На экспериментальном туре физической олимпиады участникам было предложено определить фокусные расстояния двух тонких собирающих линз, расположенных в торцах полого цилиндра длиной $L=20.0~см$ (см. рисунок).  Один из участников, Вася Зазнайкин, аккуратно выполнил эксперименты и получил следующие результаты: Если слева от левого торца цилиндра на его оси на расстоянии $l_{1}=5.0~см$ расположить точечный источник света, то после прохождения через систему свет выходит из правого торца параллельным пучком. Если на левый торец послать параллельный пучок света, то справа от правого торца на расстоянии $l_{2}=10.0~см$ лучи сходятся в одну точку, лежащую на оси цилиндра.
Однако рассчитать по этим экспериментальным данным фокусные расстояния $F_{1}$ и $F_{2}$ обеих линз Зазнайкин не смог. Помогите бедному Васе.
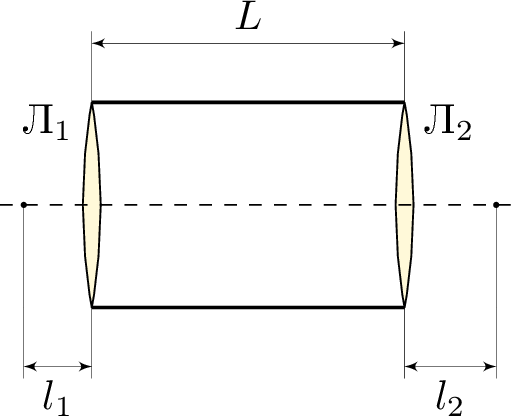
Решение: 1. В первом эксперименте световые лучи (или их продолжения) после прохождения первой линзы должны пересекаться в переднем фокусе второй линзы. Применяя формулу тонкой линзы к линзе $Л_{1}$, получим $$ \frac{1}{l_{1}}+\frac{1}{L-F_{2}}=\frac{1}{F_{1}}. $$ 2. Во втором эксперименте лучи обязательно проходят через задний фокус линзы $Л_{1}$. Применяя формулу тонкой линзы к линзе $Л_{2}$, получим $$ \frac{1}{l_{2}}+\frac{1}{L-F_{1}}=\frac{1}{F_{2}}. $$ Заметим, что обе формулы отличаются только заменой индексов 1 и 2 местами. 3. Теперь нужно из формул исключить одно из фокусных расстояний (например, $F_{2}$). Исходя из второй формулы, $$ F_{2}=\frac{l_{2}\left(L-F_{1}\right)}{L-F_{1}+l_{2}}. $$ После подстановки в первое равенство получим следующее квадратное уравнение для определения $F_{1}$: $$ F_{1}^{2}\left(L+l_{1}-l_{2}\right)-F_{1}\left(L^{2}+2 l_{1} L\right)+L^{2} l_{1}=0. $$ 4. Найдём решение этого уравнения: $$ \left(F_{1}\right)_{1,2}=\frac{L^{2}+2 l_{1} L \pm L \sqrt{L^{2}+4 l_{1} l_{2}}}{2\left(L+l_{1}-l_{2}\right)}=20.0 \pm 16.3~см. $$ Аналогично, формула для $F_{2}$ : $$ \left(F_{2}\right)_{1,2}=\frac{L^{2}+2 l_{2} L \pm L \sqrt{L^{2}+4 l_{1} l_{2}}}{2\left(L+l_{2}-l_{1}\right)}=16.0 \pm 9.8~см. $$ Оба решения возможны. В одном случае обе линзы «длиннофокусные»: $F_{1}=36.3~см$, $F_{2}=25.8~см$ ($F_{1}$, $F_{2} > L$), а в другом - наоборот, «короткофокусные»: $F_{1}=3.7~см$, $F_{2}=6.2~см$ ($F_{1}$, $F_{2} < L$).
Ответ: Обе линзы «длиннофокусные»: $F_{1}=36.3~см$, $F_{2}=25.8~см$ ($F_{1}$, $F_{2} > L$). Обе линзы «короткофокусные»: $F_{1}=3.7~см$, $F_{2}=6.2~см$ ($F_{1}$, $F_{2} < L$).
Темы:
T, Оптика, Геометрическая оптика, Тонкая линза, Всероссийские, Линзы